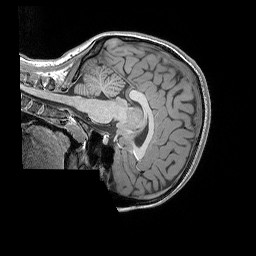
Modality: T1w
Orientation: sagittal
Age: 21
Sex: female
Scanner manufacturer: siemens
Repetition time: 2.25 s
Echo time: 0.00302 s